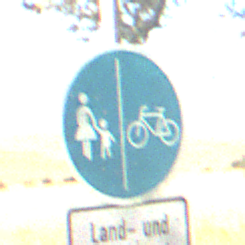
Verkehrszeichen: GetrennterRadUndGehwegRadwegRechts
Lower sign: BesondereFahrzeugeUndTransportgueter8
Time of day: MorningAfternoon
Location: Outdoor (Nature)
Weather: PartlyCloudy
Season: NotSpecified
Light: Natural